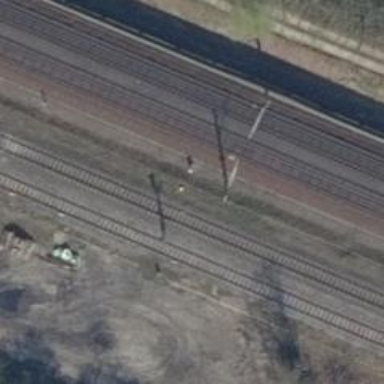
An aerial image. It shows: Railway milestone with catenary mast.